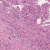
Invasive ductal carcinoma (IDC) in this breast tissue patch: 1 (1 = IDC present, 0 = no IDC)